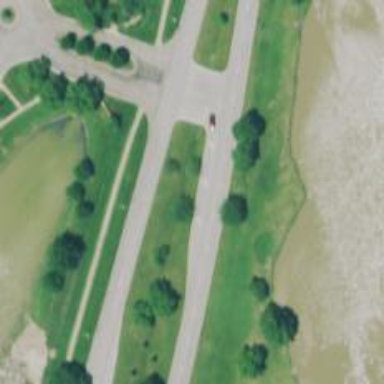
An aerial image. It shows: Road with left marking.